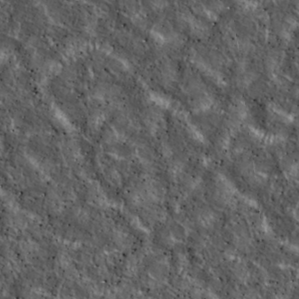
Label: non_frost